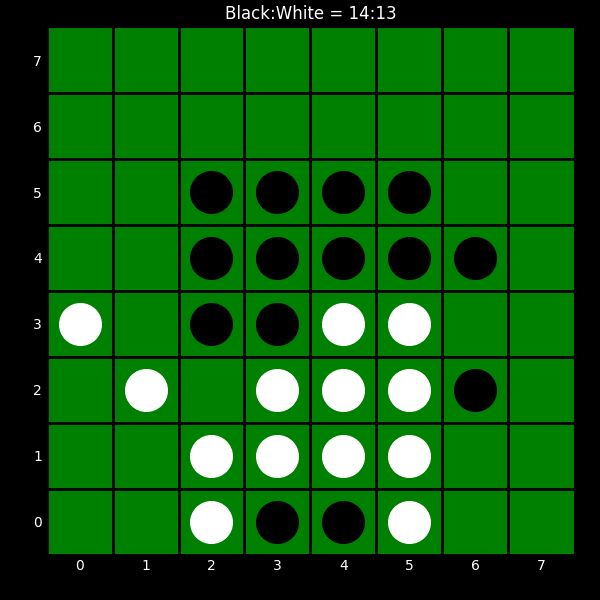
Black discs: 14
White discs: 13